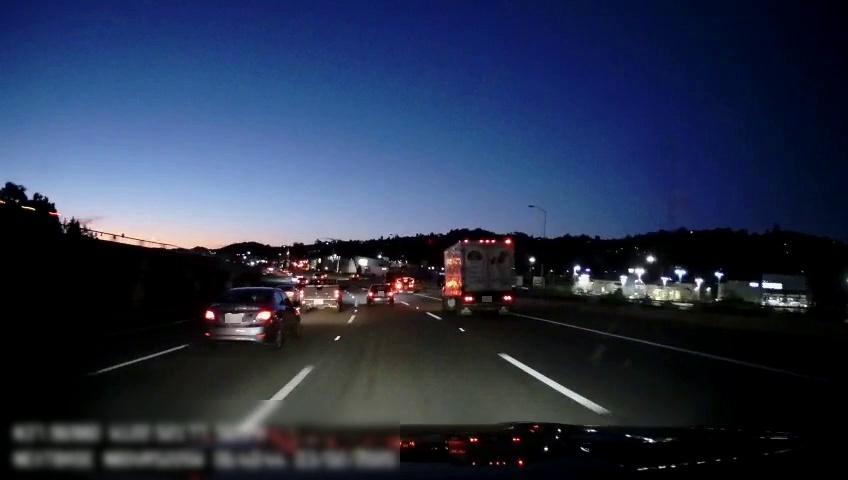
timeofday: Night
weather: Other
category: Drivable Space
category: Vehicles | Car
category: Vehicles | Truck
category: Vehicles | Truck
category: Vehicles | Car
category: Vehicles | Truck
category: Vehicles | Car
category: Vehicles | Truck
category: Vehicles | Truck
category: Lanes | Alternate Lane
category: Lanes | Alternate Lane
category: Lanes | Current Lane
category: Lanes | Current Lane
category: Lanes | Alternate Lane